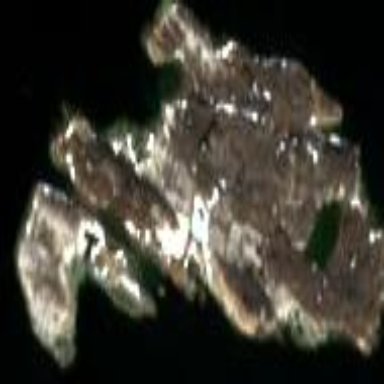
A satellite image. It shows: Island with natural coastline.